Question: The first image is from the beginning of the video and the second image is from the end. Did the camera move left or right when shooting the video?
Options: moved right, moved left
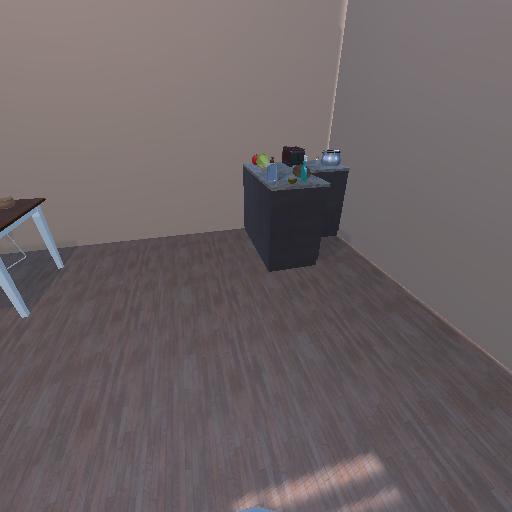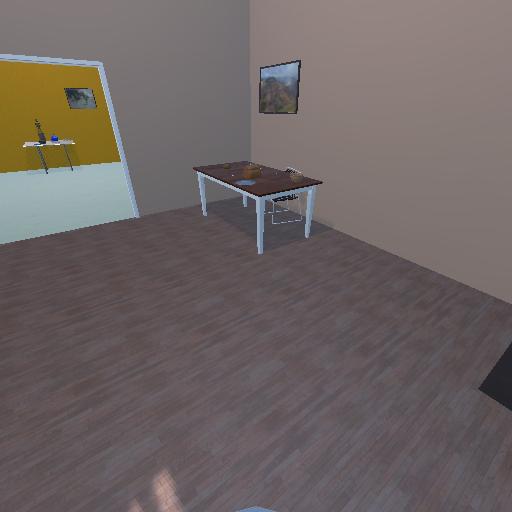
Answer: moved right